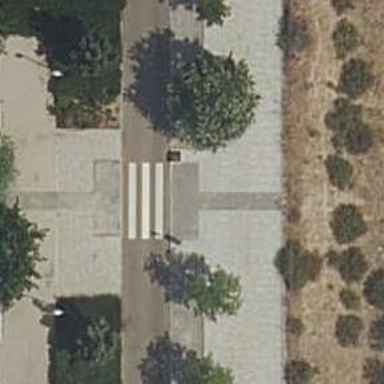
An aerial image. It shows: Uncontrolled road crossing.